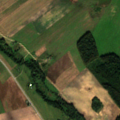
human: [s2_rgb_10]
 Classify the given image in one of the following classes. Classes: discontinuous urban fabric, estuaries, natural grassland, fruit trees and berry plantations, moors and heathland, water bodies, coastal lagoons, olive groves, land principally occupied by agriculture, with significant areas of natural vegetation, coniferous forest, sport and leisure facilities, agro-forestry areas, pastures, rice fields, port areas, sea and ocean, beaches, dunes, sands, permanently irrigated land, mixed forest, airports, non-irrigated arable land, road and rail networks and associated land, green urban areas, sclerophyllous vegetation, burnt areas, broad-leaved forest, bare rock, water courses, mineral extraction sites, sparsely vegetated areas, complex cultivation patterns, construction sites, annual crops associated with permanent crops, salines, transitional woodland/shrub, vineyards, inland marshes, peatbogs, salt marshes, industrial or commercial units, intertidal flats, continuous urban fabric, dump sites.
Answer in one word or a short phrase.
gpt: non-irrigated arable land, land principally occupied by agriculture, with significant areas of natural vegetation, broad-leaved forest